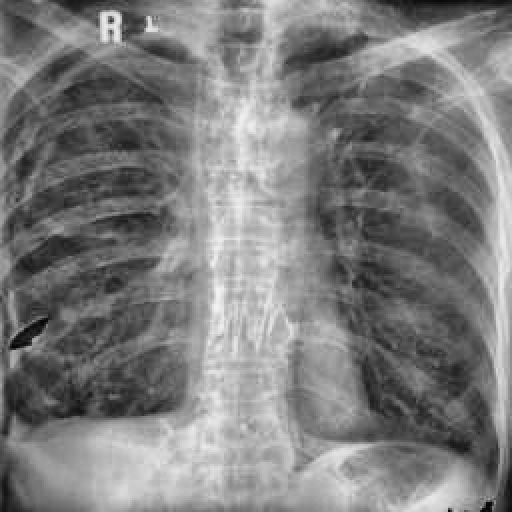
Finding: TUBERCULOSIS